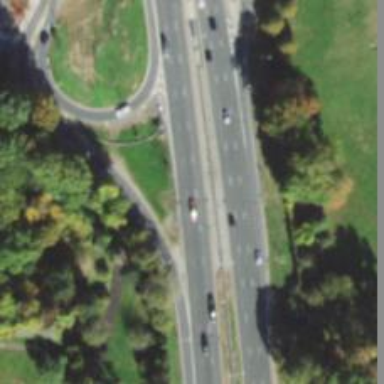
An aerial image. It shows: Asphalt surface motorway with expressway access.